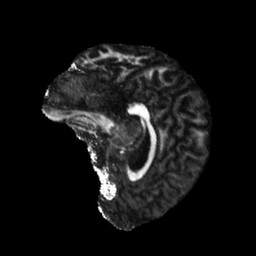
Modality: FA
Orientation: sagittal
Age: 26
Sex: female
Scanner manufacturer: siemens
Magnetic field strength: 6.98 T
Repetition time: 7.776 s
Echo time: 0.076 s